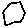
Label: hexagon